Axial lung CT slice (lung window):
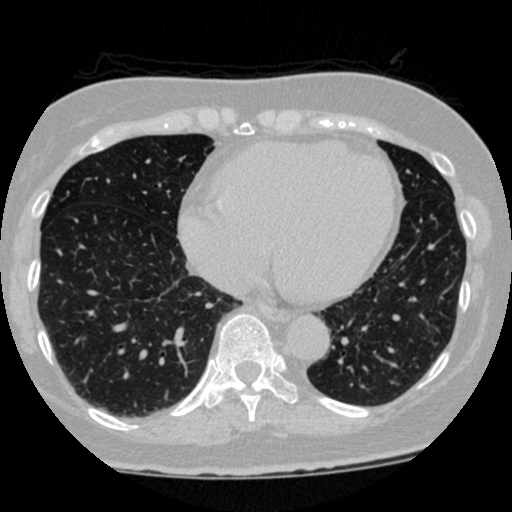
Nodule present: no